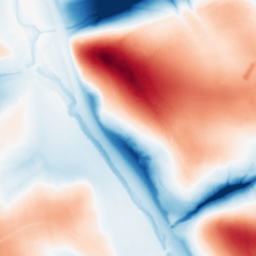
Category: classical
Decomposition family: gaussian_anisotropic
Decomposition parameters: sigma_x: 10
sigma_y: 50
Upsampling method: bilinear
Upsampling parameters: scale: 8
Upsampling scale: 8